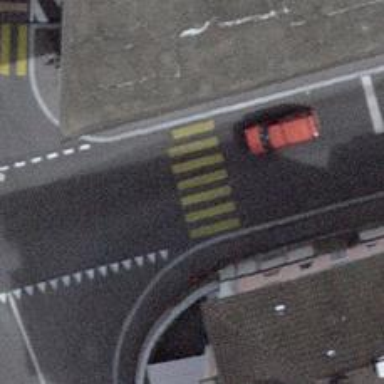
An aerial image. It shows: Road crossing with traffic signals.